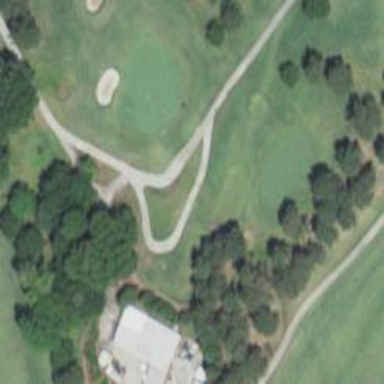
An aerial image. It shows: Path for both roads and golfers.